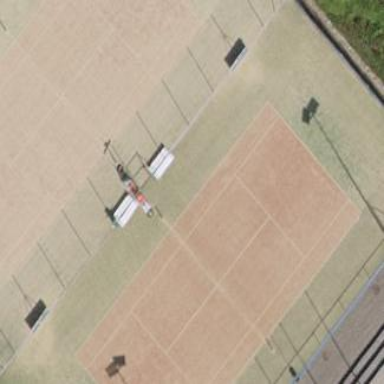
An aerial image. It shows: Tennis court on the leisure land pitch.